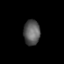
Tissue: prostate
Cell type: T cells
Senescence score: 0.6943
Nuclear area (px): 402
Mean DAPI intensity: 91.659